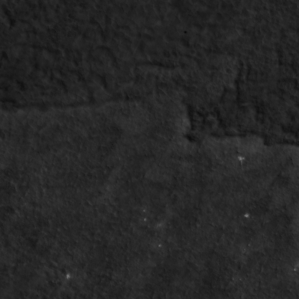
Label: non_frost